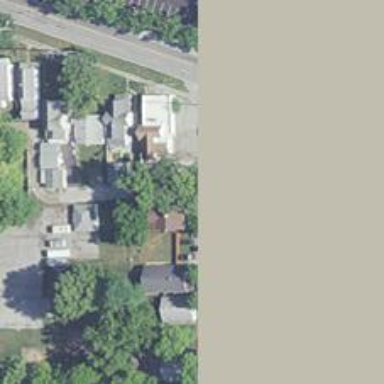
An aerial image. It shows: Alley classified as service road.